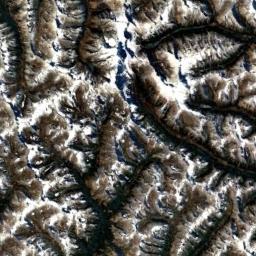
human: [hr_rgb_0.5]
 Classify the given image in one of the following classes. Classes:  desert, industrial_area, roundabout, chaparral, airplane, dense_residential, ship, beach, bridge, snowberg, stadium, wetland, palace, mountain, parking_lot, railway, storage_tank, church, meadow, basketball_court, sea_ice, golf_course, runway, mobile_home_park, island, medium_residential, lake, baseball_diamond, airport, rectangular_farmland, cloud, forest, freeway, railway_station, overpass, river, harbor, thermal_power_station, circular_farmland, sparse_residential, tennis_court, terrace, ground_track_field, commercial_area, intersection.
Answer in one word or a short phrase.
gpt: snowberg